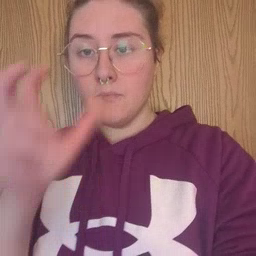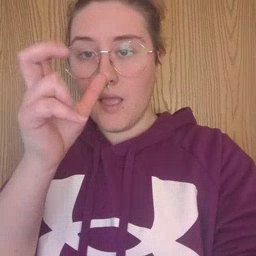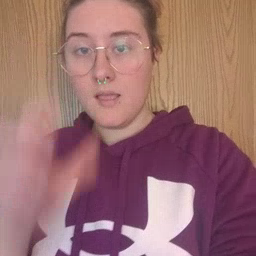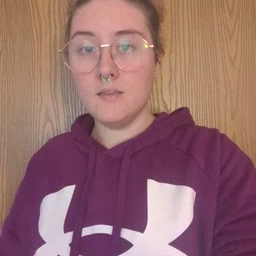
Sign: bug